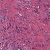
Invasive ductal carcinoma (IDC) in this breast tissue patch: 1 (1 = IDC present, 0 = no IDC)